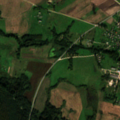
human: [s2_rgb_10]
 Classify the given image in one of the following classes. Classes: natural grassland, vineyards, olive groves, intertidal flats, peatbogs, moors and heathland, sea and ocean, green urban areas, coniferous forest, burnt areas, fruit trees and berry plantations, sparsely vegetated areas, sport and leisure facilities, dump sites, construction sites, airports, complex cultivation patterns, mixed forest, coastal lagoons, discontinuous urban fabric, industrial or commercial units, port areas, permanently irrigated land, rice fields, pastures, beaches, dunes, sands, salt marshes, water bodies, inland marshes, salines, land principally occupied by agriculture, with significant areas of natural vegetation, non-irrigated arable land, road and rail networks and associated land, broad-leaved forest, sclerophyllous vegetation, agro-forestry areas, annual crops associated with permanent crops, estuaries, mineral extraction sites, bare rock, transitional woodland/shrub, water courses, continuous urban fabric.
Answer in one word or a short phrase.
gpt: discontinuous urban fabric, non-irrigated arable land, pastures, complex cultivation patterns, land principally occupied by agriculture, with significant areas of natural vegetation, broad-leaved forest, transitional woodland/shrub